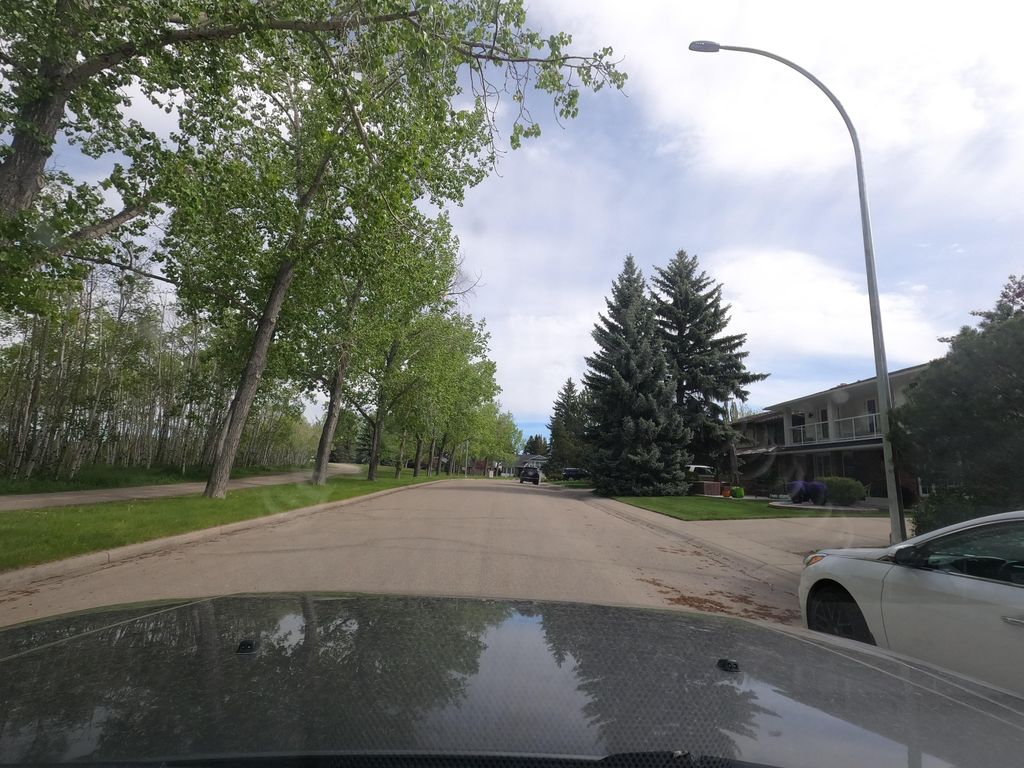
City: calgary